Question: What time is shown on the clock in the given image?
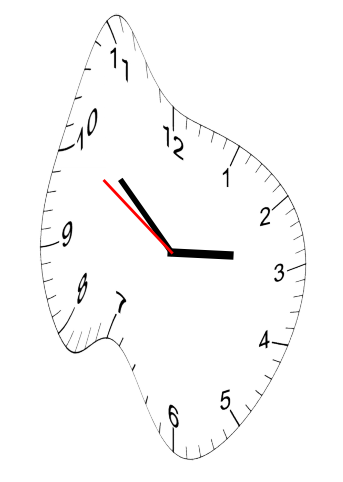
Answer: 02:51:50